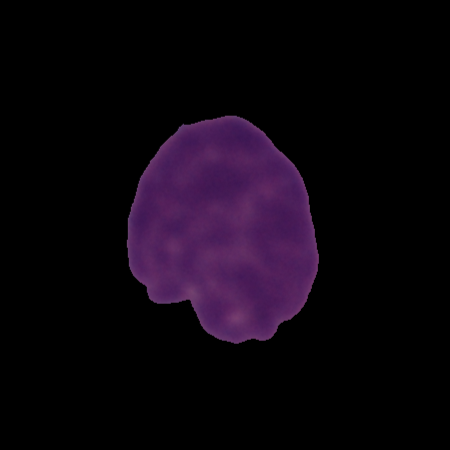
Label: cancer